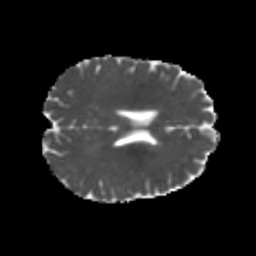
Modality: MD
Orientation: axial
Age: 22
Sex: female
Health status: healthy
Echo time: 0.074 s